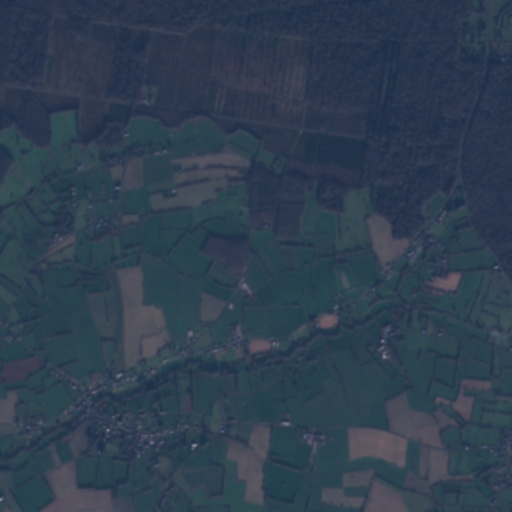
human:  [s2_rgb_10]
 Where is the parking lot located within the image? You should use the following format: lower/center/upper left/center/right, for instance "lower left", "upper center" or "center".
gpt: The parking lot is located in the upper right of the image.
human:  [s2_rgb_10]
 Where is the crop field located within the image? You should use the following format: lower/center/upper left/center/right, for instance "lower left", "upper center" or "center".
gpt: There is no crop field in the image.